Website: apple
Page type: customer-info-address
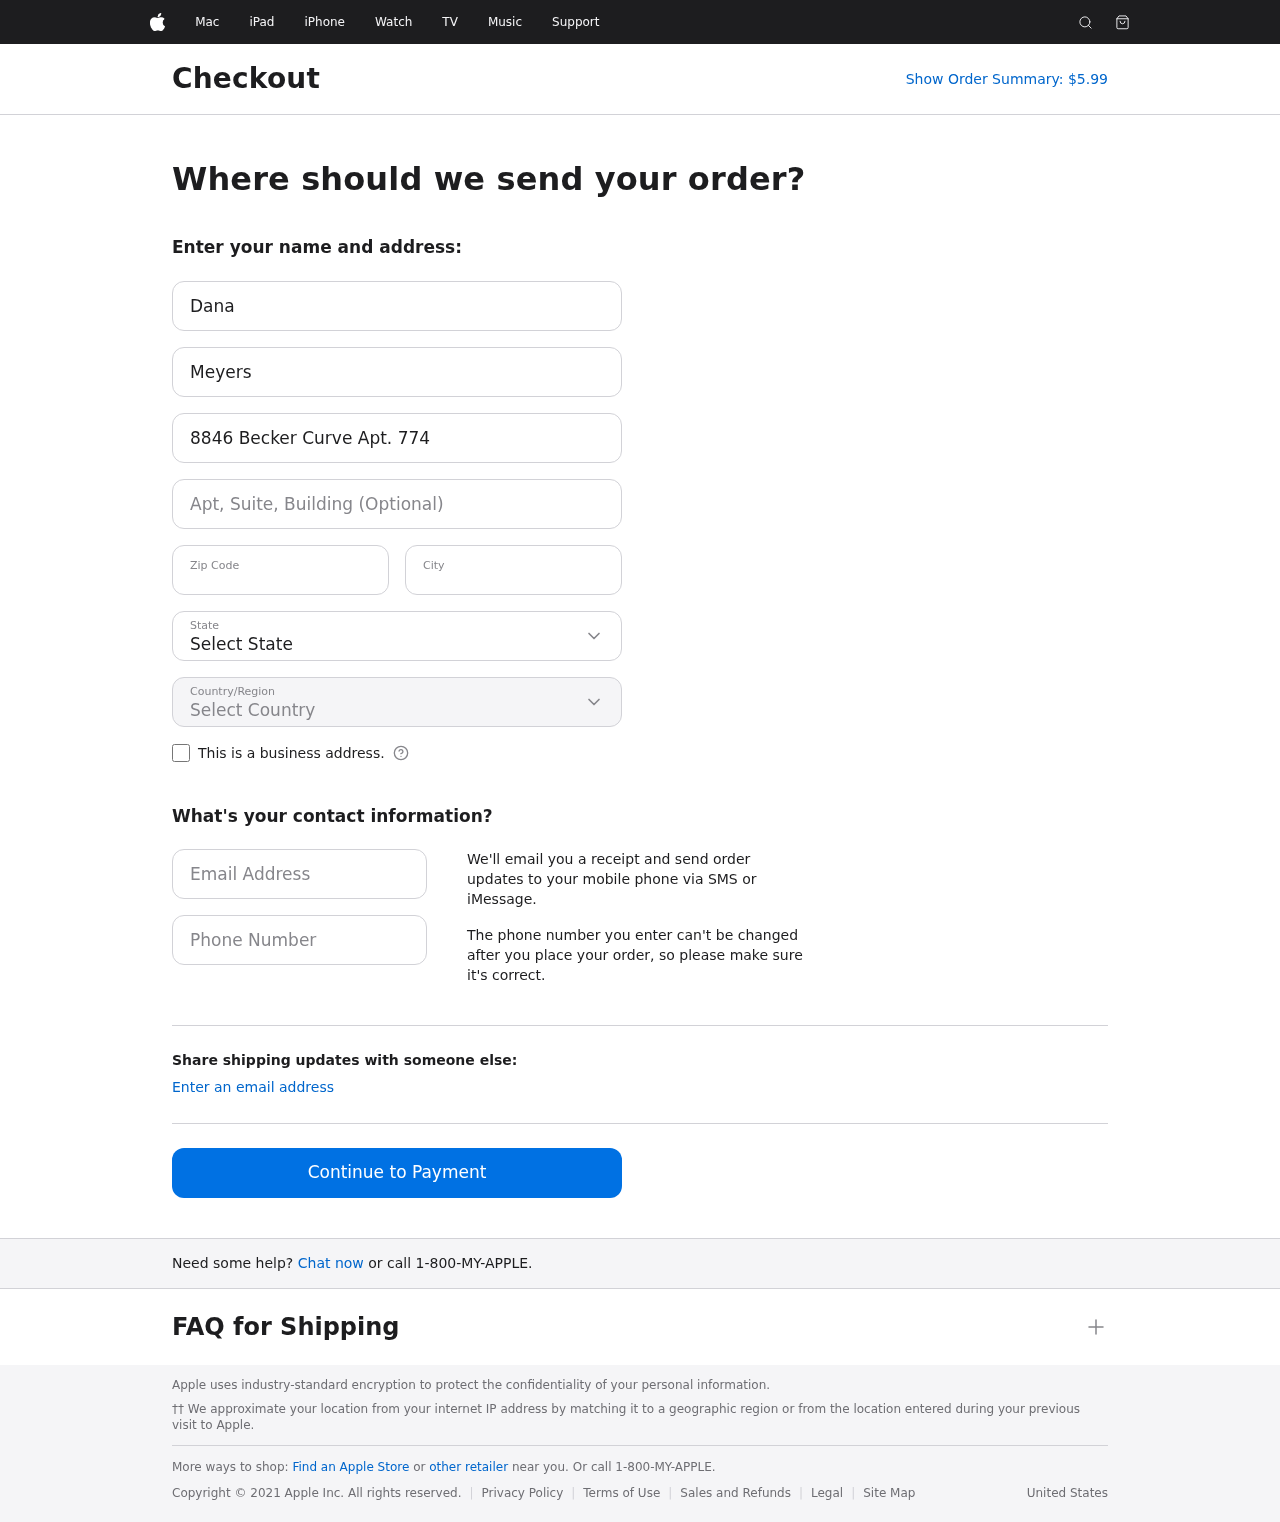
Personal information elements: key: PII_CITY
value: Williamfort
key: PII_COUNTRY
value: United States
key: PII_EMAIL
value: dana.meyers@yahoo.com
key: PII_FIRSTNAME
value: Dana
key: PII_LASTNAME
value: Meyers
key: PII_PHONE
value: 4977227420
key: PII_POSTCODE
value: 96629
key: PII_STATE
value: Florida
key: PII_STREET
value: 8846 Becker Curve Apt. 774
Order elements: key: ORDER_TOTAL
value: Show Order Summary: $5.99